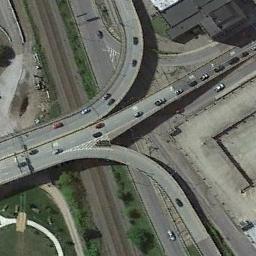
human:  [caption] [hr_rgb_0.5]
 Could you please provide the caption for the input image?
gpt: There are many cars on the overpass .

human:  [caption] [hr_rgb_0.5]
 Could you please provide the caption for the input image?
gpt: Here are two parallel overpasses .

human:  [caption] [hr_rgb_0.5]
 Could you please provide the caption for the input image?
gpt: The overpass is over the roads and some cars are driving on the roads and the overpass .

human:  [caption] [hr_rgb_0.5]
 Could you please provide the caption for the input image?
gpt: The overpass is next to the grass with some cars .

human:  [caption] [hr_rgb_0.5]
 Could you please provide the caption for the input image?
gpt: There are some buildings and a green meadow beside the overpass .